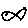
Label: fish